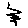
Label: zigzag